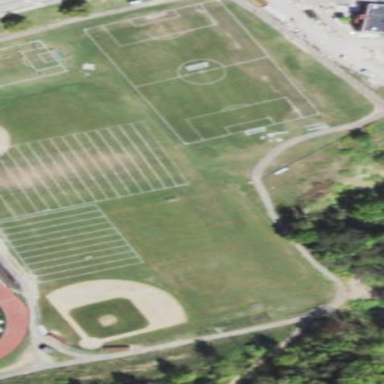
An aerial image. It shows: Soccer pitch for leisureland activities.